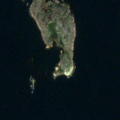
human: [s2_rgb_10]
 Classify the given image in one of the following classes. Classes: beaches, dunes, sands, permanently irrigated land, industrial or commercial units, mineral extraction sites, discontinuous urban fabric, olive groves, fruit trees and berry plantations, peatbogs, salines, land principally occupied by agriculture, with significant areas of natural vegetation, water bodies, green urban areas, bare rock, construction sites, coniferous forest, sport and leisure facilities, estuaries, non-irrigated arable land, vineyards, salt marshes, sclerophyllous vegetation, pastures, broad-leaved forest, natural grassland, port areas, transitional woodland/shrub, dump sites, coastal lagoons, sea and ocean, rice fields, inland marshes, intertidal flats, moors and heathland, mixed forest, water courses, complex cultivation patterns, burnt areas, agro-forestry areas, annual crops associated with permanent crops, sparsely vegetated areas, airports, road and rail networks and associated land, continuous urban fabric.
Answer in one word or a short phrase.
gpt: bare rock, sea and ocean